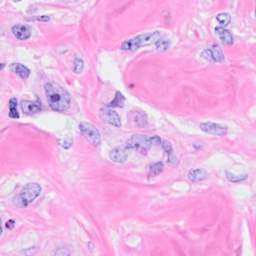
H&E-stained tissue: Breast